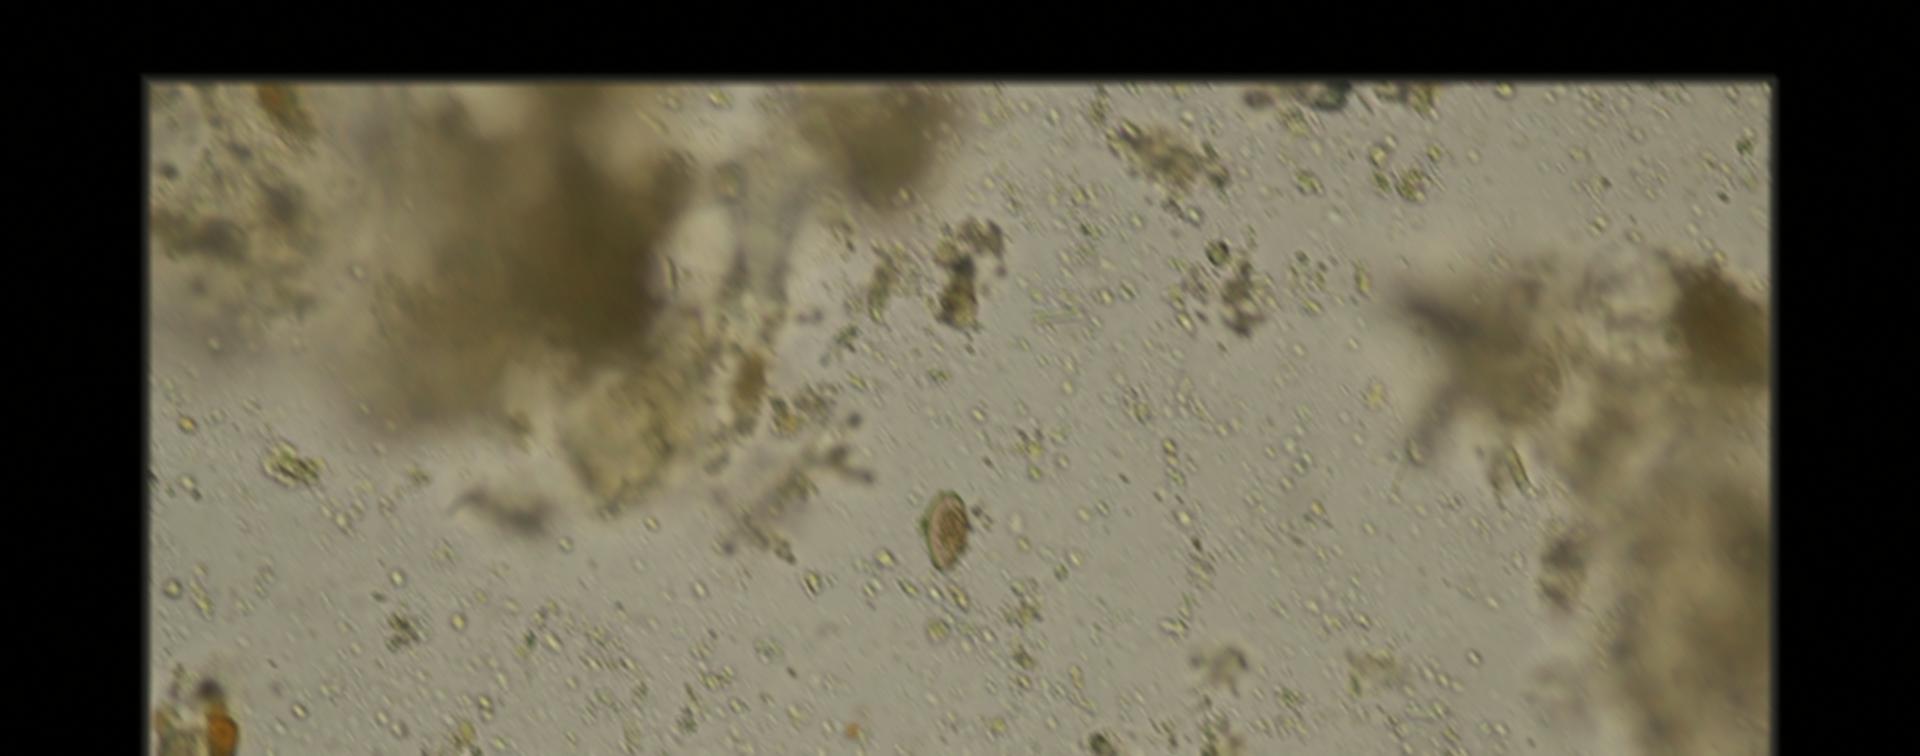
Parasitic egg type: Opisthorchis viverrine